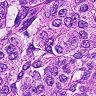
Metastatic tissue present: yes